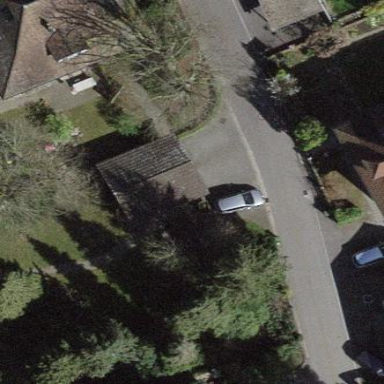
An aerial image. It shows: Group of garages.